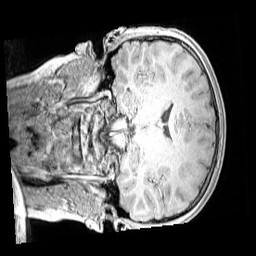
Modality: MP2RAGE
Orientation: coronal
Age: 9
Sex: male
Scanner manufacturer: siemens
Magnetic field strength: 3 T
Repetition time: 4 s
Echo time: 0.00299 s